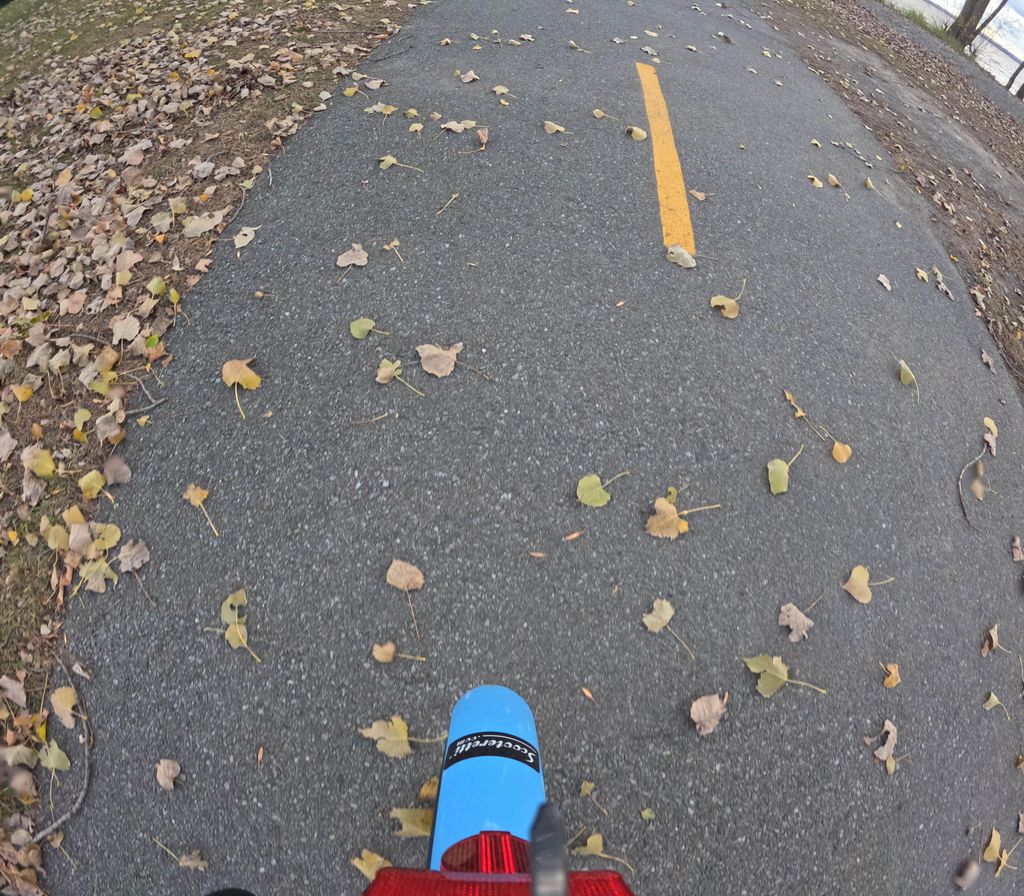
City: ottawa-gatineau